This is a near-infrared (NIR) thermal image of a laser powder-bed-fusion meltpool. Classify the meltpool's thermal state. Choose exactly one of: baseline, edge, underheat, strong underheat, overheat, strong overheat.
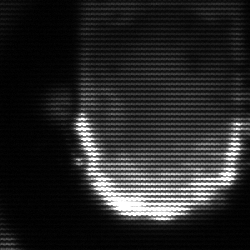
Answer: baseline